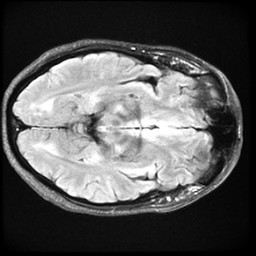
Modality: FLAIR
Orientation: axial
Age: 44
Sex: male
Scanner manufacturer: ge
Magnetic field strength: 3 T
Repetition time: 11 s
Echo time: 0.1497 s